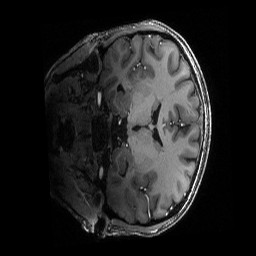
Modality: T1w
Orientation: coronal
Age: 24
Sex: female
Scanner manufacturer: siemens
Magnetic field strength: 6.98 T
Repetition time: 3.1 s
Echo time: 0.00252 s